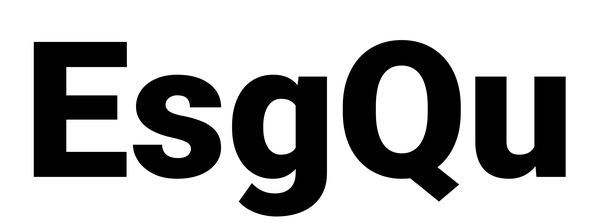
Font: Roboto_Black